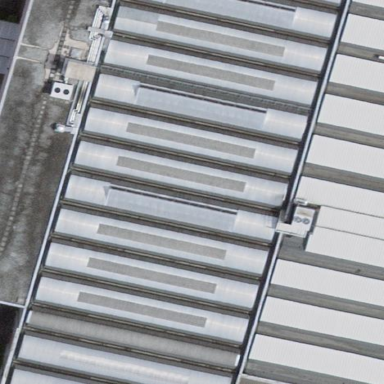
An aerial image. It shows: Industrial building.